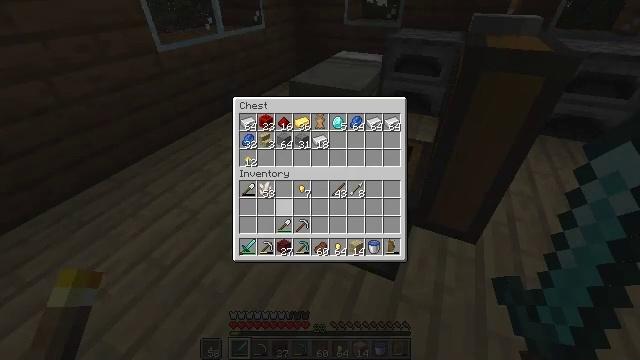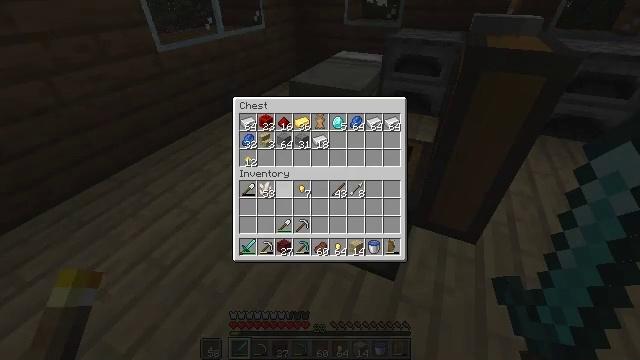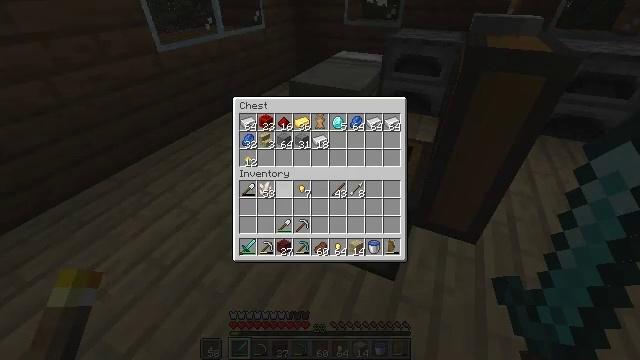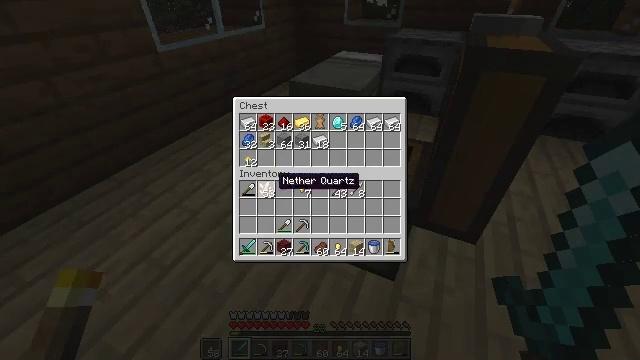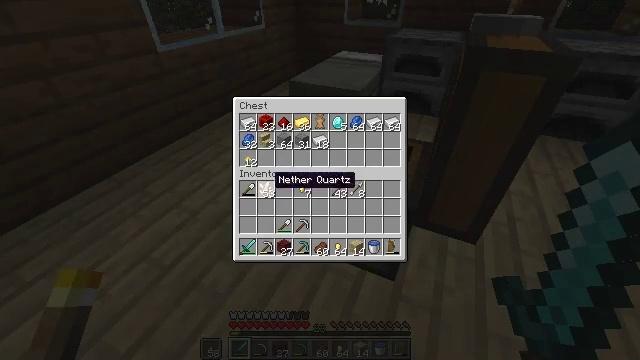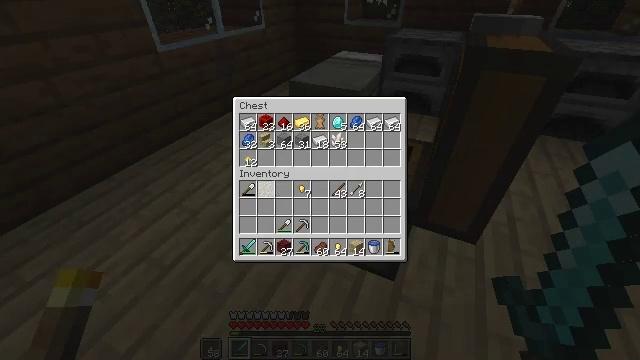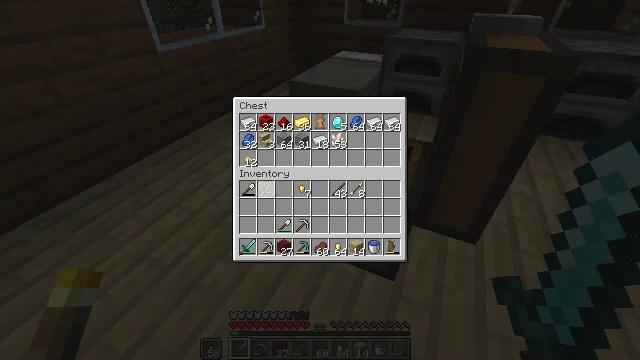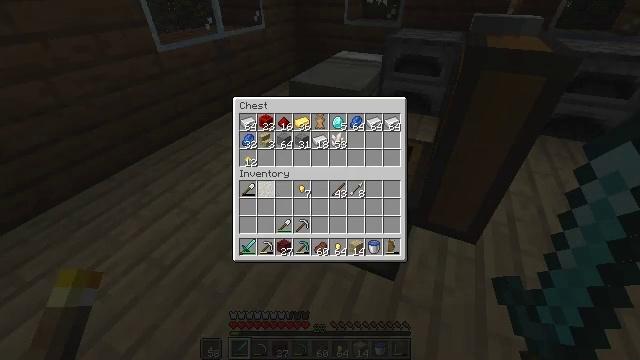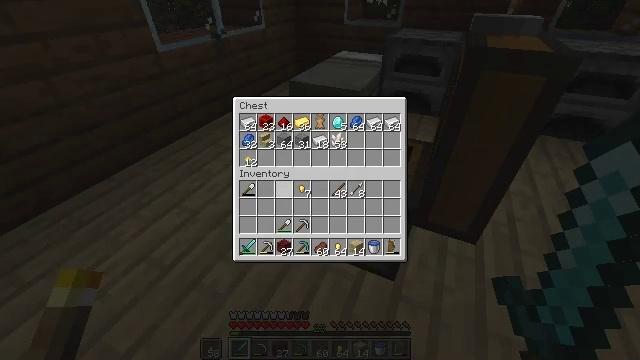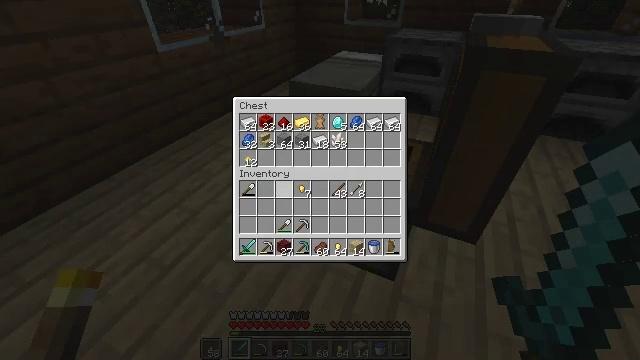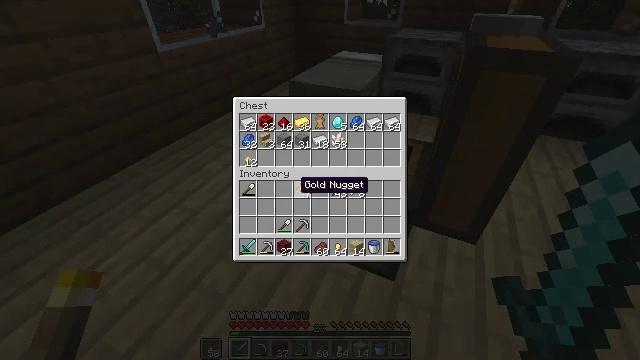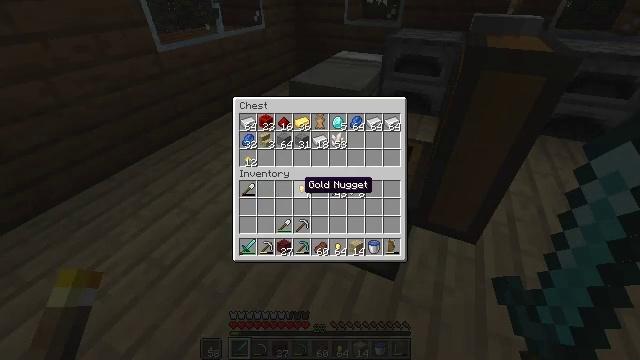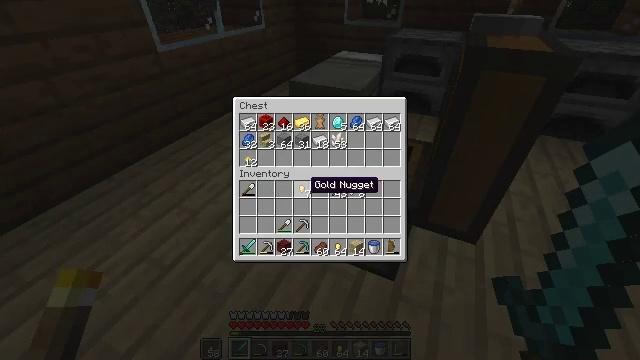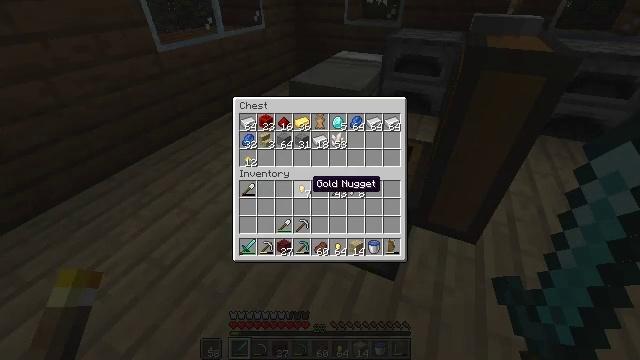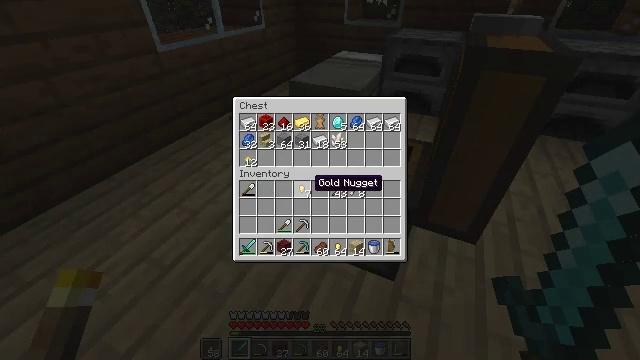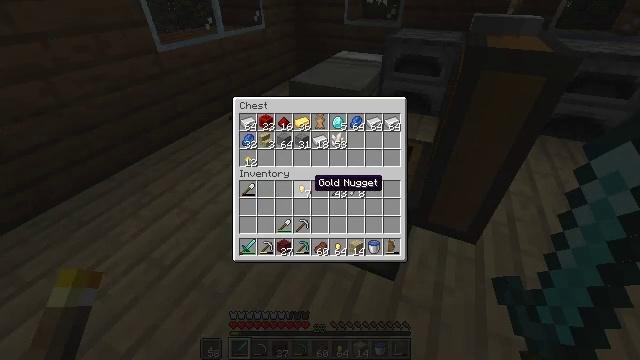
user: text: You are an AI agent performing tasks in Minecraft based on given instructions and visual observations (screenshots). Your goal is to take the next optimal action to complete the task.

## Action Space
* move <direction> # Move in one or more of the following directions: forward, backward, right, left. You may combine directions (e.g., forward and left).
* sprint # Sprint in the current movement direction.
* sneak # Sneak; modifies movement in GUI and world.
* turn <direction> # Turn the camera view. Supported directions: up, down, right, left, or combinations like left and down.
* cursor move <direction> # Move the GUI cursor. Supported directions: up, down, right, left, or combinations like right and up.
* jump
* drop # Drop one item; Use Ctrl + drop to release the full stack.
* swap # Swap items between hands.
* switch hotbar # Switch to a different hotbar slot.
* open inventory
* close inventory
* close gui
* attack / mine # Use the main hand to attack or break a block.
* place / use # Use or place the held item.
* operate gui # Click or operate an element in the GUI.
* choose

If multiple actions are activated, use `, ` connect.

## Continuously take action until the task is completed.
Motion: motion action
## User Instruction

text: Craft the gold ingot using the furnace.
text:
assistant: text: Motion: sneak, turn left
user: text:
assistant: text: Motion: sneak
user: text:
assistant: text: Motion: sneak
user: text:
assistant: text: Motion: sneak
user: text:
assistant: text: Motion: sneak, attack / mine
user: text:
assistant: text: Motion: sneak, attack / mine
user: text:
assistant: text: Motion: sneak, attack / mine
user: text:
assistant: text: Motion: sneak, turn right
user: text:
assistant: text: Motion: sneak
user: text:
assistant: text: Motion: sneak, turn right
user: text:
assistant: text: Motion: sneak
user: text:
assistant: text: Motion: sneak
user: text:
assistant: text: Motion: sneak
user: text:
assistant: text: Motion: sneak
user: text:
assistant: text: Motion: sneak
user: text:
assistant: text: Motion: sneak
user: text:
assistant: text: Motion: sneak
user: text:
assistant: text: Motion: sneak
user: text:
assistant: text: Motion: no_op
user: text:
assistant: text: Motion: no_op
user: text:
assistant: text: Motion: no_op
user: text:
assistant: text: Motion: turn right
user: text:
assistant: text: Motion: turn right
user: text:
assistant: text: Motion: turn right
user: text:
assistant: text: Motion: turn right and up
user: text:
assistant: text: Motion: turn right and up
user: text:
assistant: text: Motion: turn right and up
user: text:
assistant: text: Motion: turn right and down
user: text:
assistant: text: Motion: turn right
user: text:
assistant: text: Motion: turn right and up